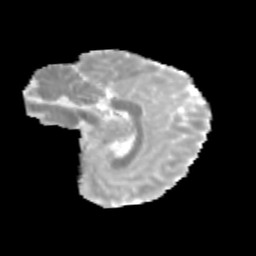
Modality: MD
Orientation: sagittal
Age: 14
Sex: female
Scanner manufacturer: siemens
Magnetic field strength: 3 T
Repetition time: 3.8 s
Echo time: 0.07 s